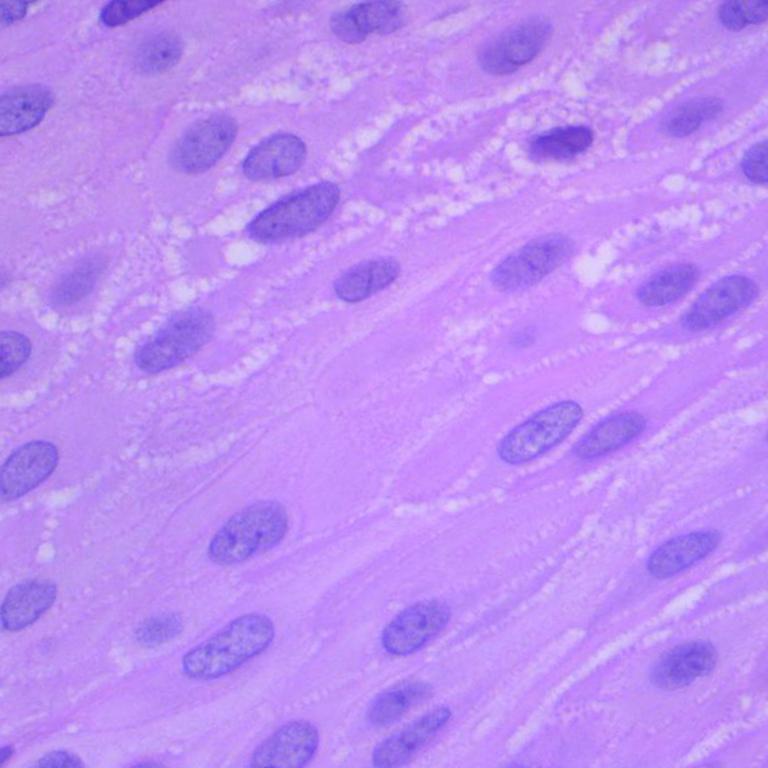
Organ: lung
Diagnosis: squamous carcinomas